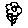
Label: flower